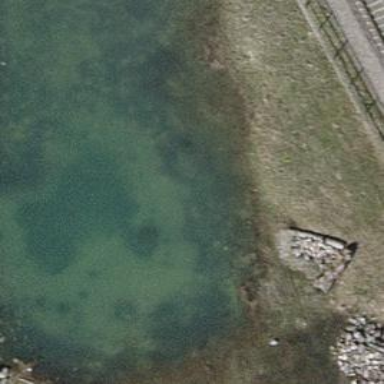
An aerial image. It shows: Pond with natural water.